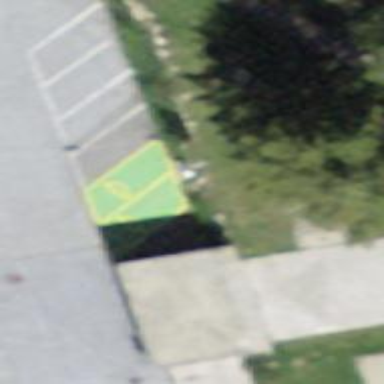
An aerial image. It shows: Charging station.